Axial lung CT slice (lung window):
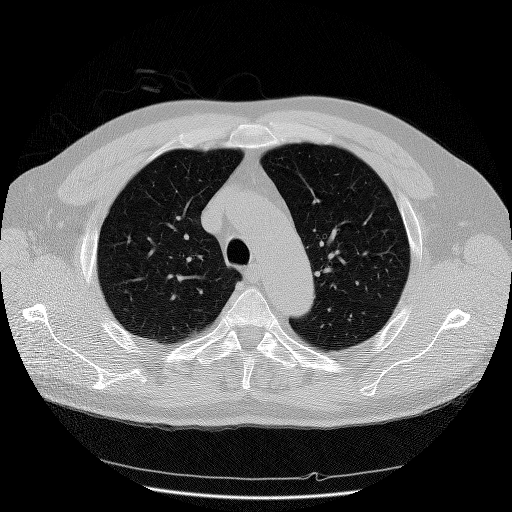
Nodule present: no